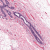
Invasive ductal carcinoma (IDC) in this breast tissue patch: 0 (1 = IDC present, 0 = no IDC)